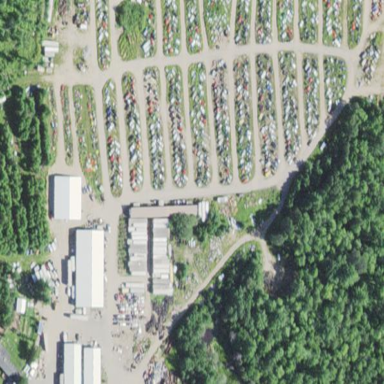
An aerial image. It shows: Industrial area designated as auto wrecker yard.